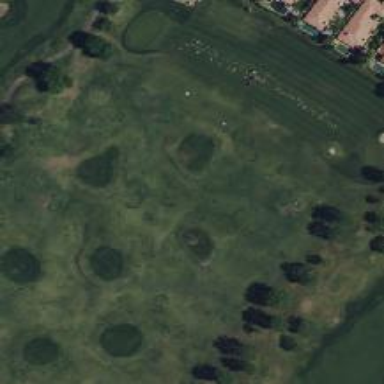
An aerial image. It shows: Grassy area designated as golf fairway.